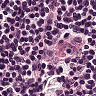
Metastatic tissue present: no